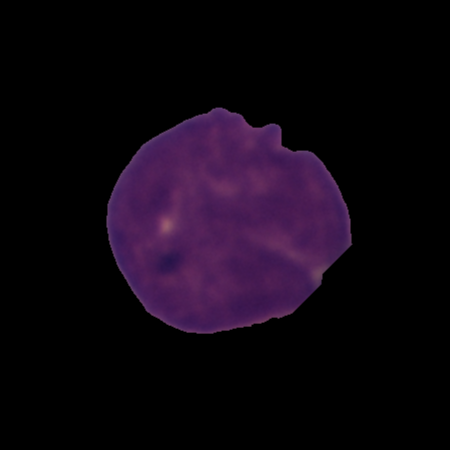
Label: cancer